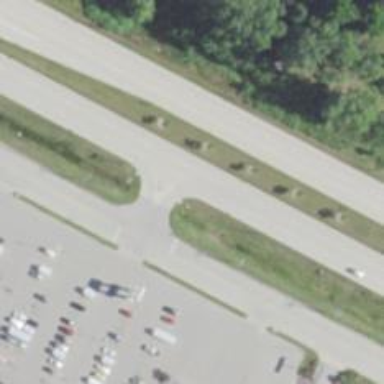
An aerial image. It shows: Tertiary link road.